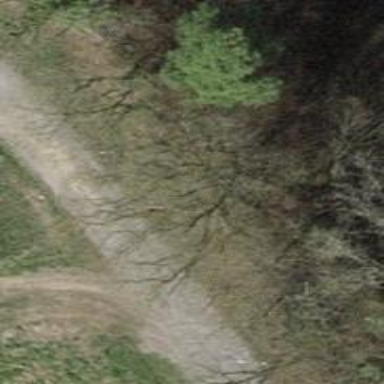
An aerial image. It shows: Brown bench.